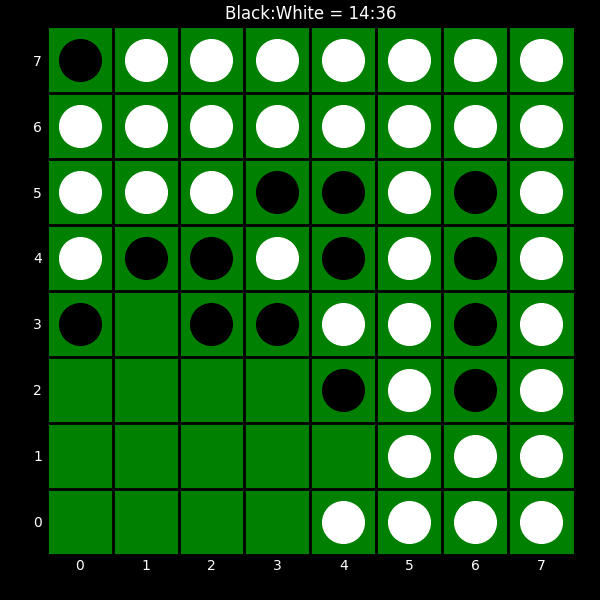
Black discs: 14
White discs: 36